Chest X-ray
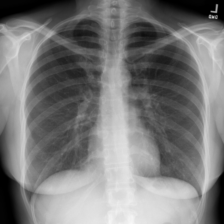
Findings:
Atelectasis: negative
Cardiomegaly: negative
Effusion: negative
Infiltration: negative
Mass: negative
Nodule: negative
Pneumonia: negative
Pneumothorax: negative
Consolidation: negative
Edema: negative
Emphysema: negative
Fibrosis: negative
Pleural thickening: negative
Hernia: negative